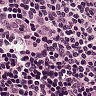
Metastatic tissue present: no